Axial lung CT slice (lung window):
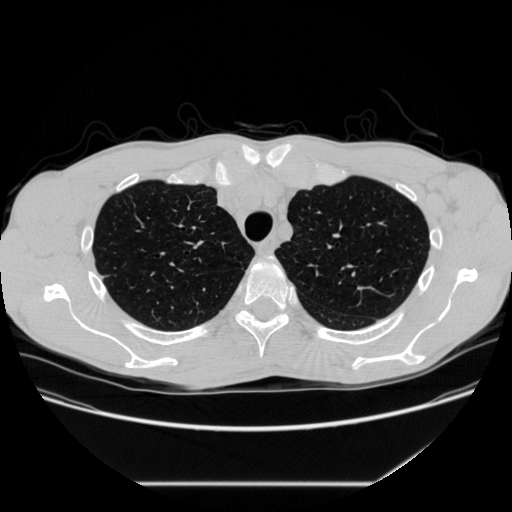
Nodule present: no